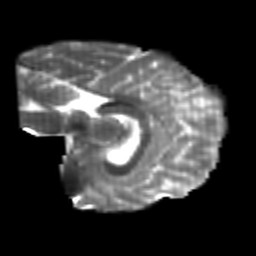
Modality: T2w
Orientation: sagittal
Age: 23
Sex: female
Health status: healthy
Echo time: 0.074 s